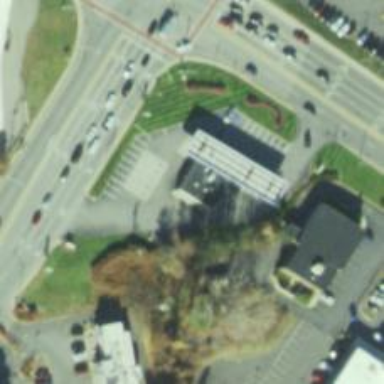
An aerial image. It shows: Convenience shop.